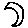
Label: moon